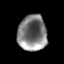
Tissue: prostate
Cell type: Fibroblasts
Senescence score: 0.7725
Nuclear area (px): 1012
Mean DAPI intensity: 126.241